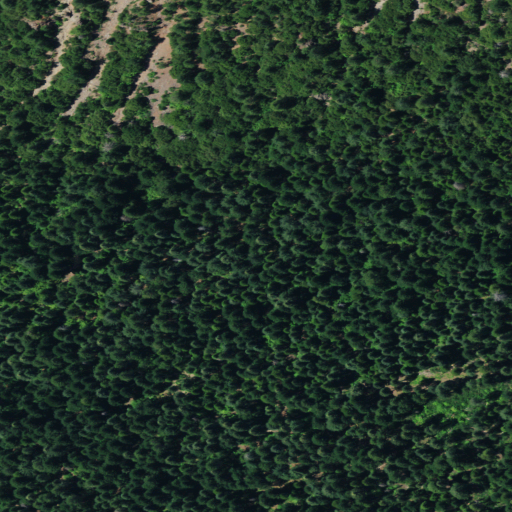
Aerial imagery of slope(s) in California named Yellow Slides containing evergreen forest and shrub